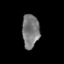
Tissue: prostate
Cell type: Myeloid cells
Senescence score: 0.3356
Nuclear area (px): 562
Mean DAPI intensity: 121.078